Question: I feel like an idiot because I asked a very similar question earlier today, but now that I've gone to apply it again, I'm running into a similar issue.
I'm working with a blog template using PHP to load page elements from the database. Here's a built menu and a the '.active' style based on my PHP:
'''
<div role="navigation" id="menu">
<div class="page-menu">
<ul>
<li class="list-item"><a href="/anchor/posts" title="Posts">Posts</a></li>
<li class="list-item"><a href="/anchor/demo-page-3" title="Demo Page 3">Demo Page 3</a></li>
<li class="list-item"><a href="/anchor/demo-page-4" title="Demo Page 4">Demo Page 4</a></li>
<li class="list-item"><a href="/anchor/demo" title="demo page">demo</a></li>
</ul>
</div>
<style>
.active {background-color: #0d597e; }
</style>
'''
Here's my script:
'''
$(document).ready(function(){
var current = location.pathname;
$('.page-menu li a').each(function(){
var $this = $(this);
if($(this).attr('href').indexOf(current) !== -1){
$this.addClass('active');
}
})
})
'''
Now, I know it works because "Posts" has the active class added, none of the other pages do when they're clicked.

I also tested with 'alert(location.pathname)' and those all came back correct. Where am I going wrong? I'm pulling my hair out trying to get this sorted.
<URL>
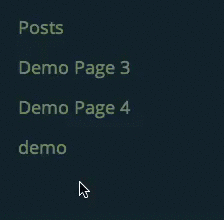
Answer: You have an error in console on demo-page-3 and demo-page-4 on the video that you don't get on posts page. 'Uncaught type error - Cannot read property of 'replace' of undefined. This JS error would stop the further JS from running and your menu function wouldn't get called. Fix this error and your menu will work.